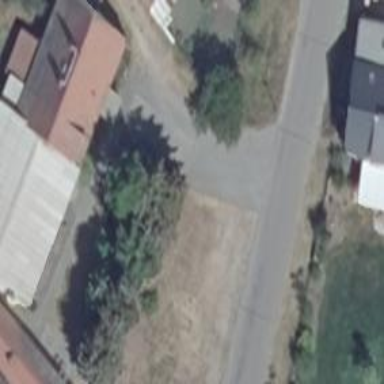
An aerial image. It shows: Pub.